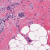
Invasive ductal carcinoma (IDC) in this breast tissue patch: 1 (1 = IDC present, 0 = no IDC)